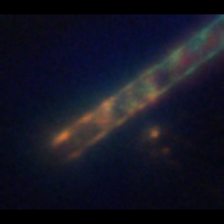
Taxon: Skeletonema
Group: Diatoms